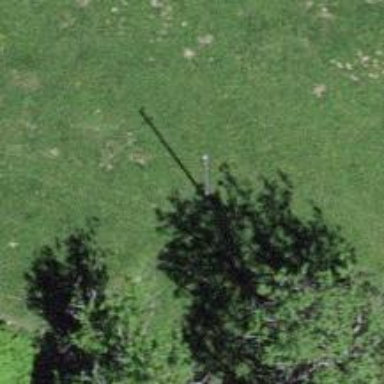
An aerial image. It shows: Power pole.